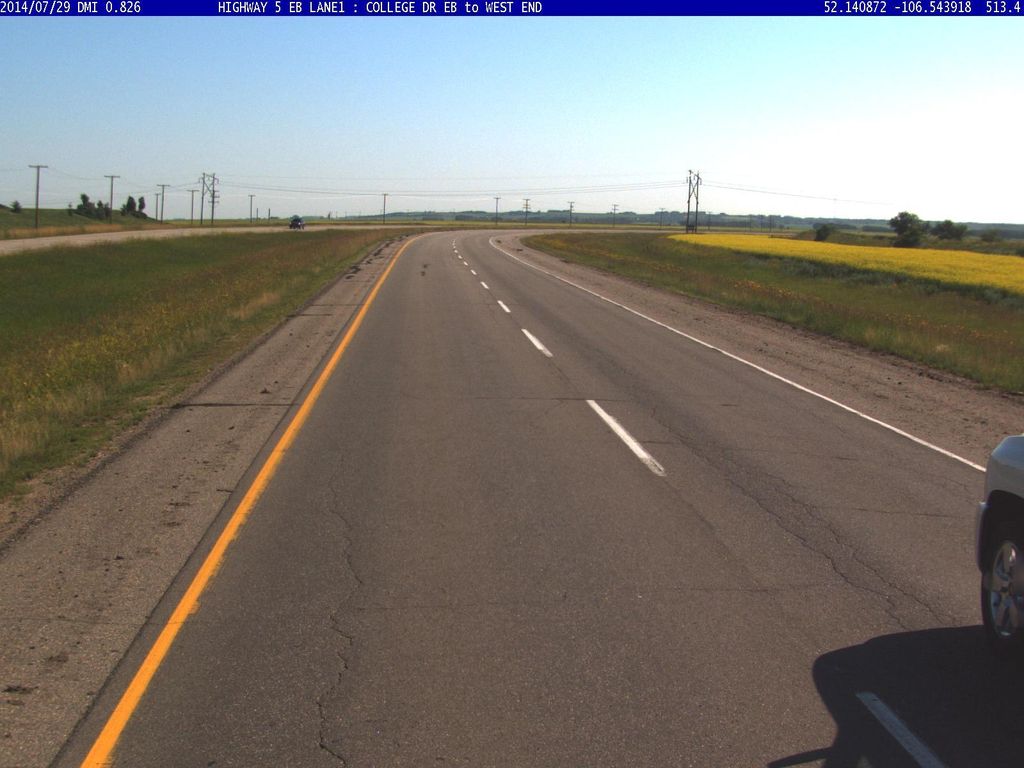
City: saskatoon